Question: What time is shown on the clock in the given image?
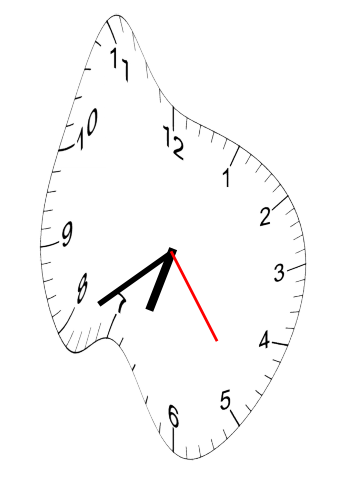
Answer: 06:39:24